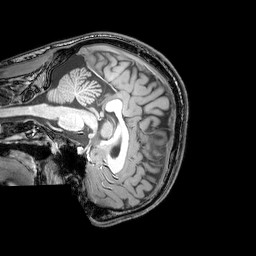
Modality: T1w
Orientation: sagittal
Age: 24
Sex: male
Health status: healthy
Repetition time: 0.081 s
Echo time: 0.037 s